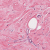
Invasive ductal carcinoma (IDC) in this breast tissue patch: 0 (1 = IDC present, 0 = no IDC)